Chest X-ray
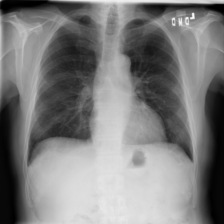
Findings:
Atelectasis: negative
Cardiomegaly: negative
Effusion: negative
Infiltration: negative
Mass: negative
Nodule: negative
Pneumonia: negative
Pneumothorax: negative
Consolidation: negative
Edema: negative
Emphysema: negative
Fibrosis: negative
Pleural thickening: negative
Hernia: negative